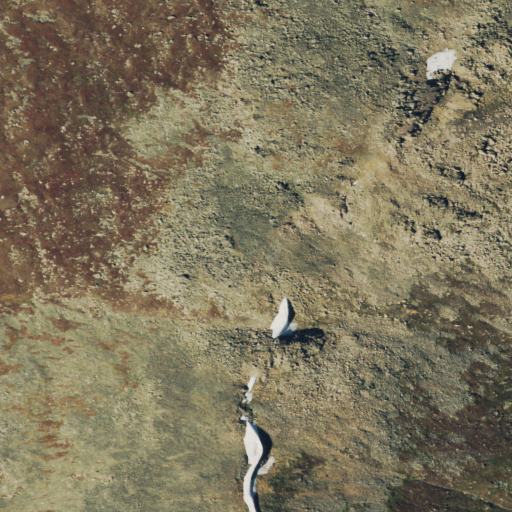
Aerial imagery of mountain in Colorado named Grouse Mountain containing barren land, shrub, grassland, and snow